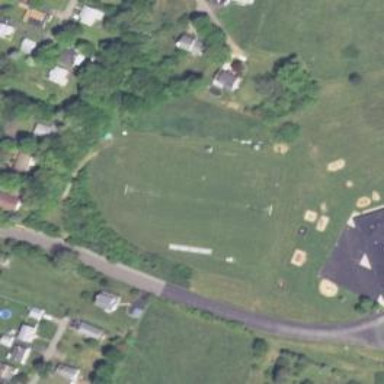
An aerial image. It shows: Soccer pitch with grass surface for leisure land.